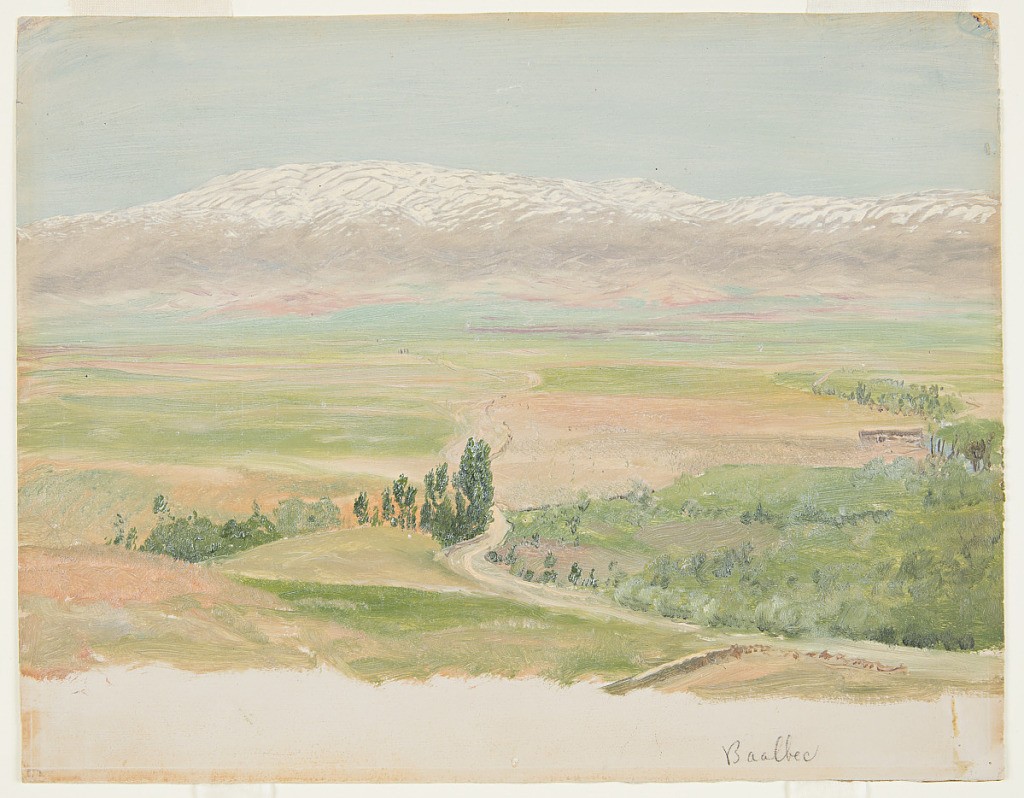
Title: Mountains near Baalbek, Syria (Lebanon)
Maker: Frederic Edwin Church, American, 1826–1900
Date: May 6, 1868
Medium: Oil paint and graphite on paperboard
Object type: Drawing
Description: Landscape study showing a distant, elevated view of Baalbek in present-day Lebanon and the fertile valley it occupies. In the foreground, a road winds down a slightly wooded hill into a flat middle distance, where green fields and plains spread across the composition. In the distance at center, the city of Baalbek is faintly discernable. Imposing mountains rise in the background, capped in fields of snow.